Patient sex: F
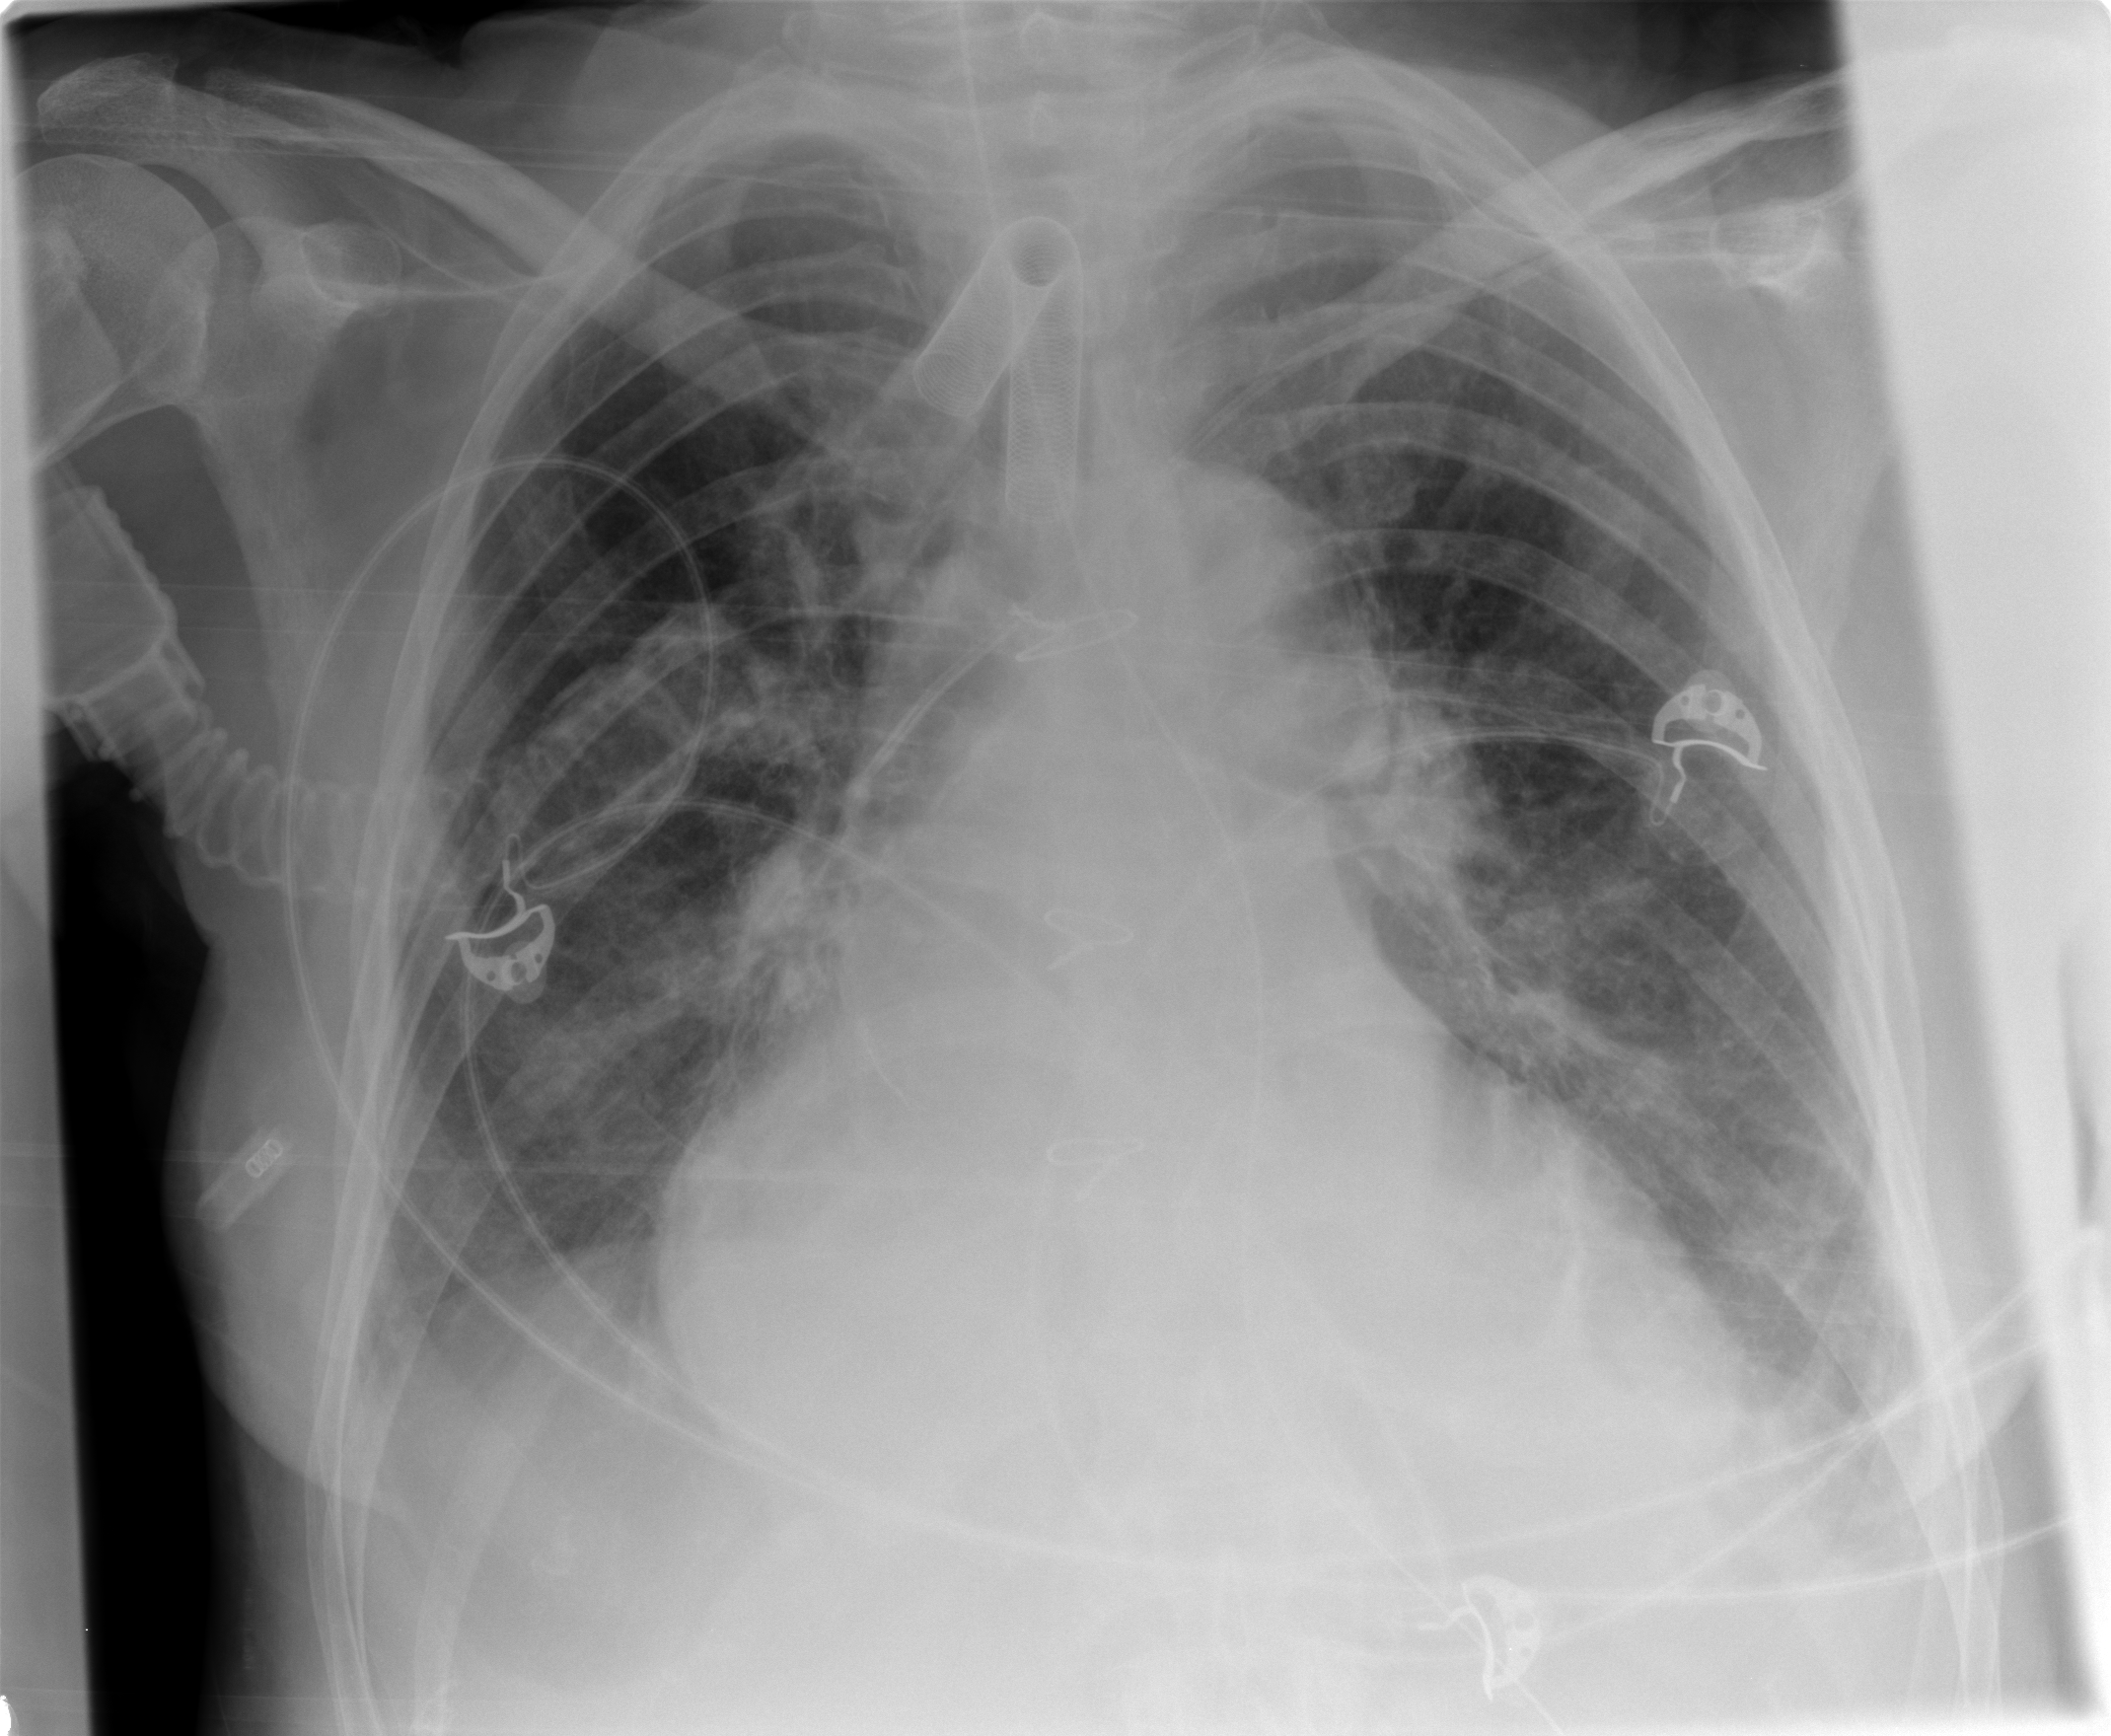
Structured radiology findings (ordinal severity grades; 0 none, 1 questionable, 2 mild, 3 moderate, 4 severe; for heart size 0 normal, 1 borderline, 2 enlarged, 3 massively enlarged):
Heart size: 3
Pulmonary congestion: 2
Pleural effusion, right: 0
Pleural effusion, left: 1
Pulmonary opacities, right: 0
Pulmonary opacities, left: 0
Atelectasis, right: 1
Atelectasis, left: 1